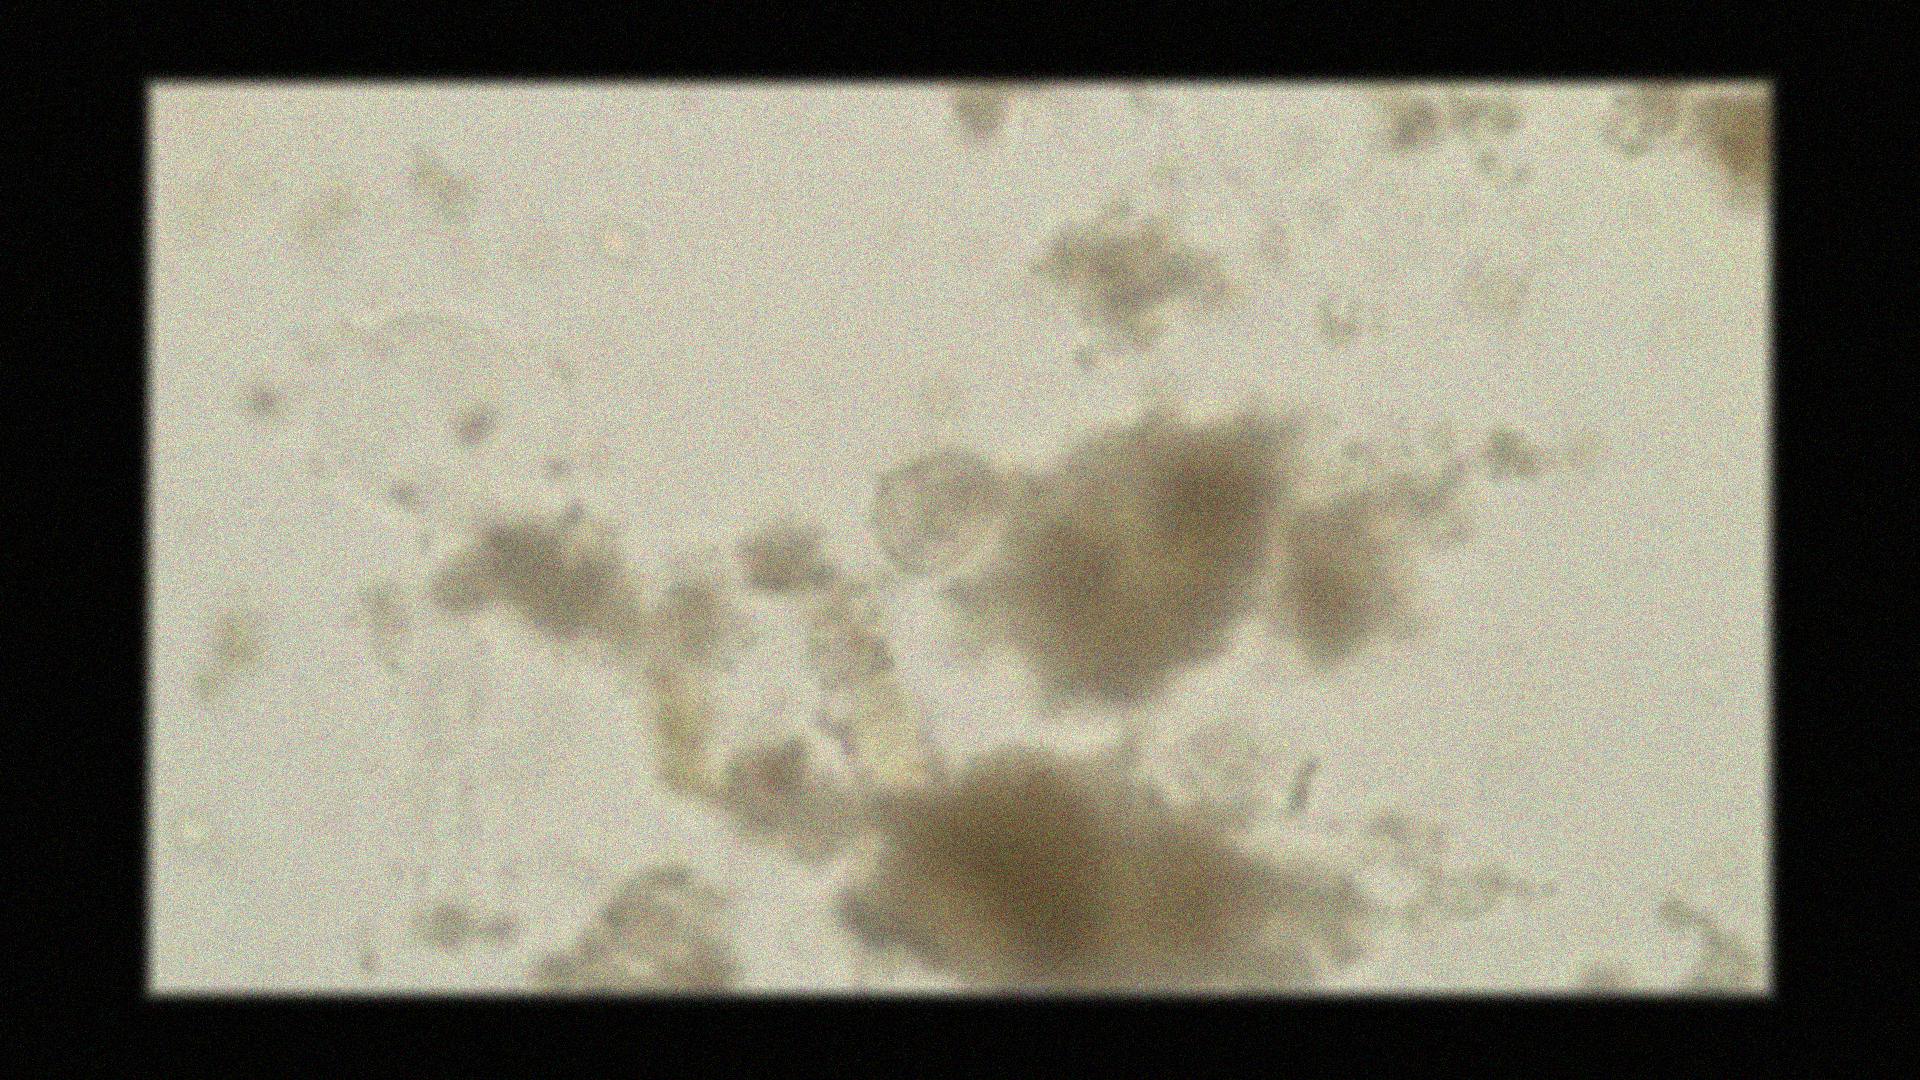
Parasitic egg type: Hymenolepis nana